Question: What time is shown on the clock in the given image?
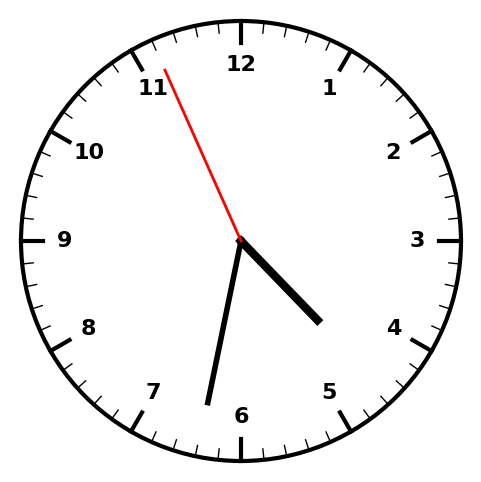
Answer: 04:31:56